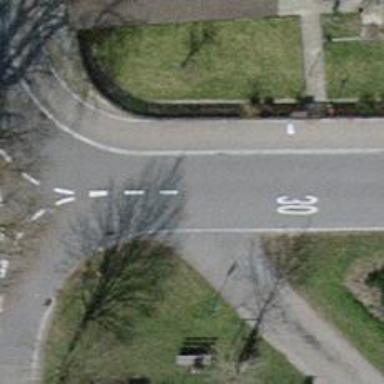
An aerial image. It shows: Asphalt road in living street.